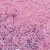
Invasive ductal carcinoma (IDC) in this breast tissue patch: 1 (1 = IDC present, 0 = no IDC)